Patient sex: F
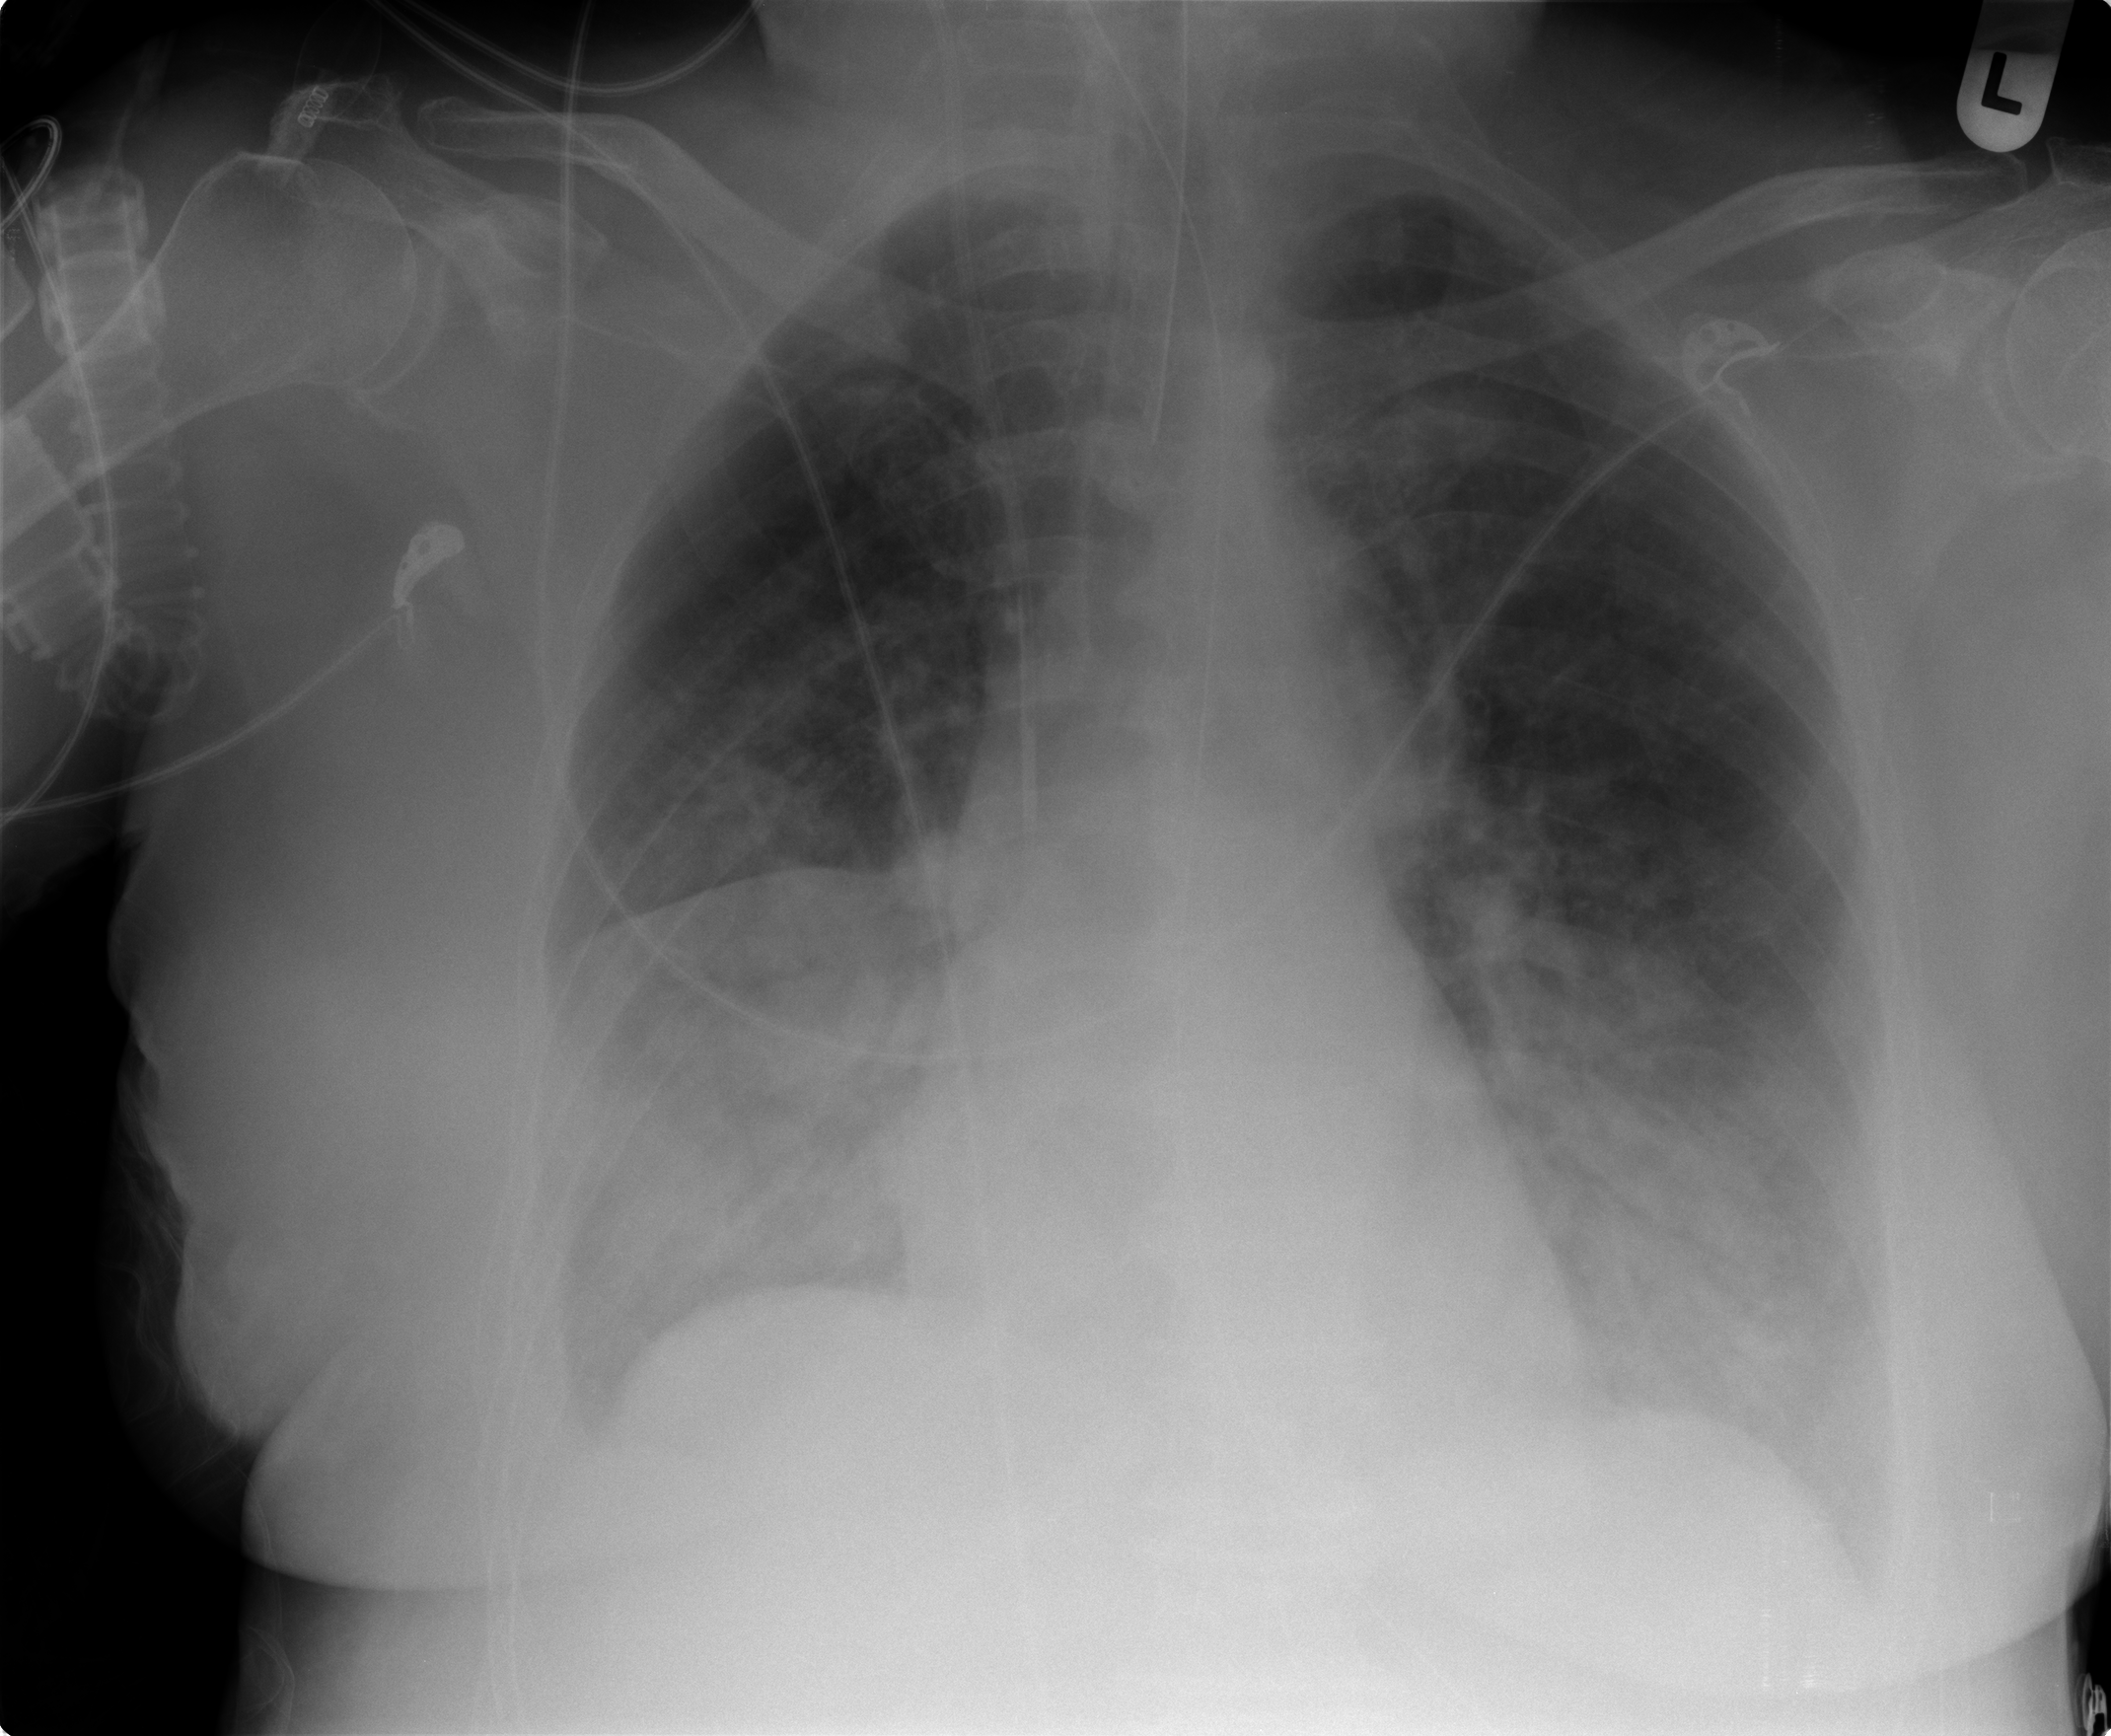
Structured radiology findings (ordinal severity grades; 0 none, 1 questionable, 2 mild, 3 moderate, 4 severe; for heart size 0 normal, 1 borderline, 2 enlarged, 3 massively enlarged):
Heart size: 0
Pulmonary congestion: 1
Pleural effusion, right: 0
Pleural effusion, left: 0
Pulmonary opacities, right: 3
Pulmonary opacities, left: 3
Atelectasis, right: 3
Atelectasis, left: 2